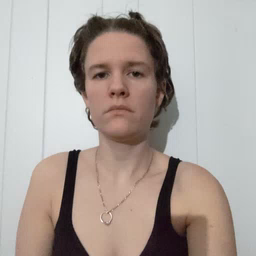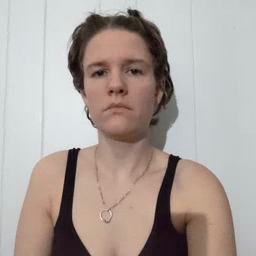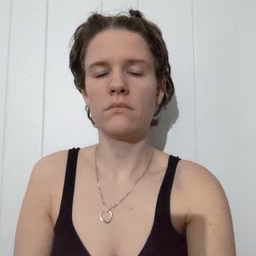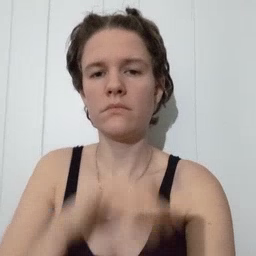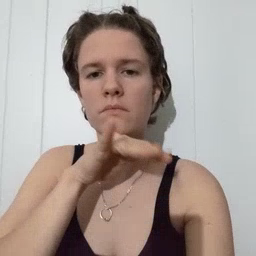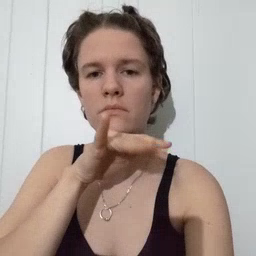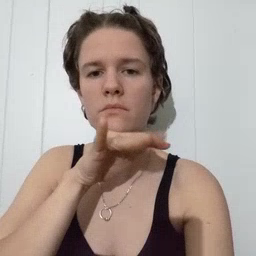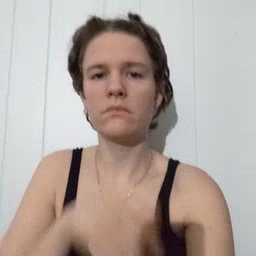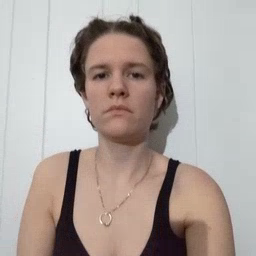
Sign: dirty